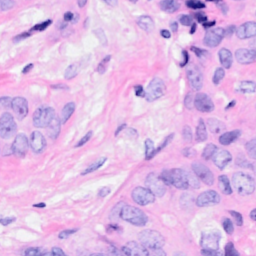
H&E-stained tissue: Breast